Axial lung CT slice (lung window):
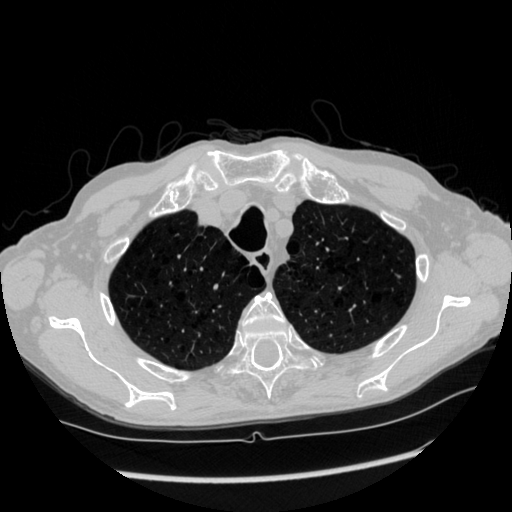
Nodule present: no